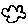
Label: cloud